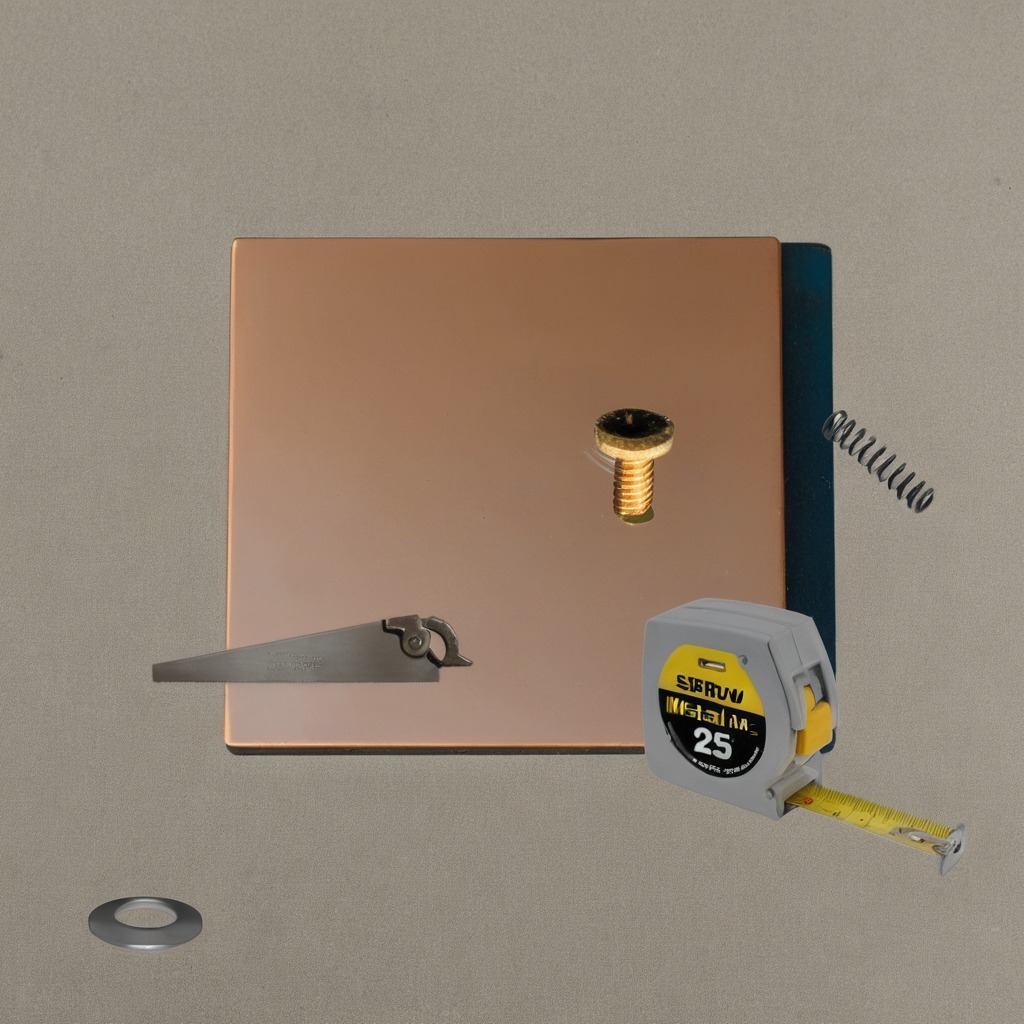
A flat metal washer, a measuring tape, a metal machine screw, a coiled metal spring, and a handheld metal saw are lying on the utility table.